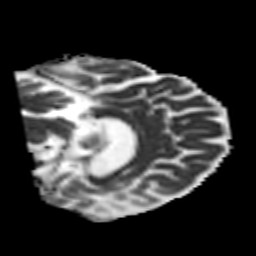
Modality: MD
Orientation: sagittal
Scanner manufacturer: siemens
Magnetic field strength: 3 T
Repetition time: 6.8 s
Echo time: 0.093 s